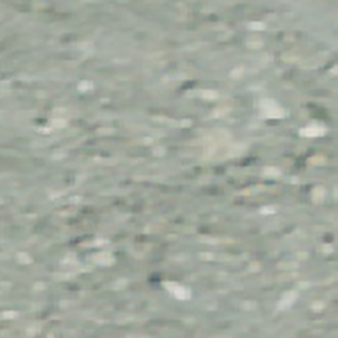
Label: other